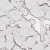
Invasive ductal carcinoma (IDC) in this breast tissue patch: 0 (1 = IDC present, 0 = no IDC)